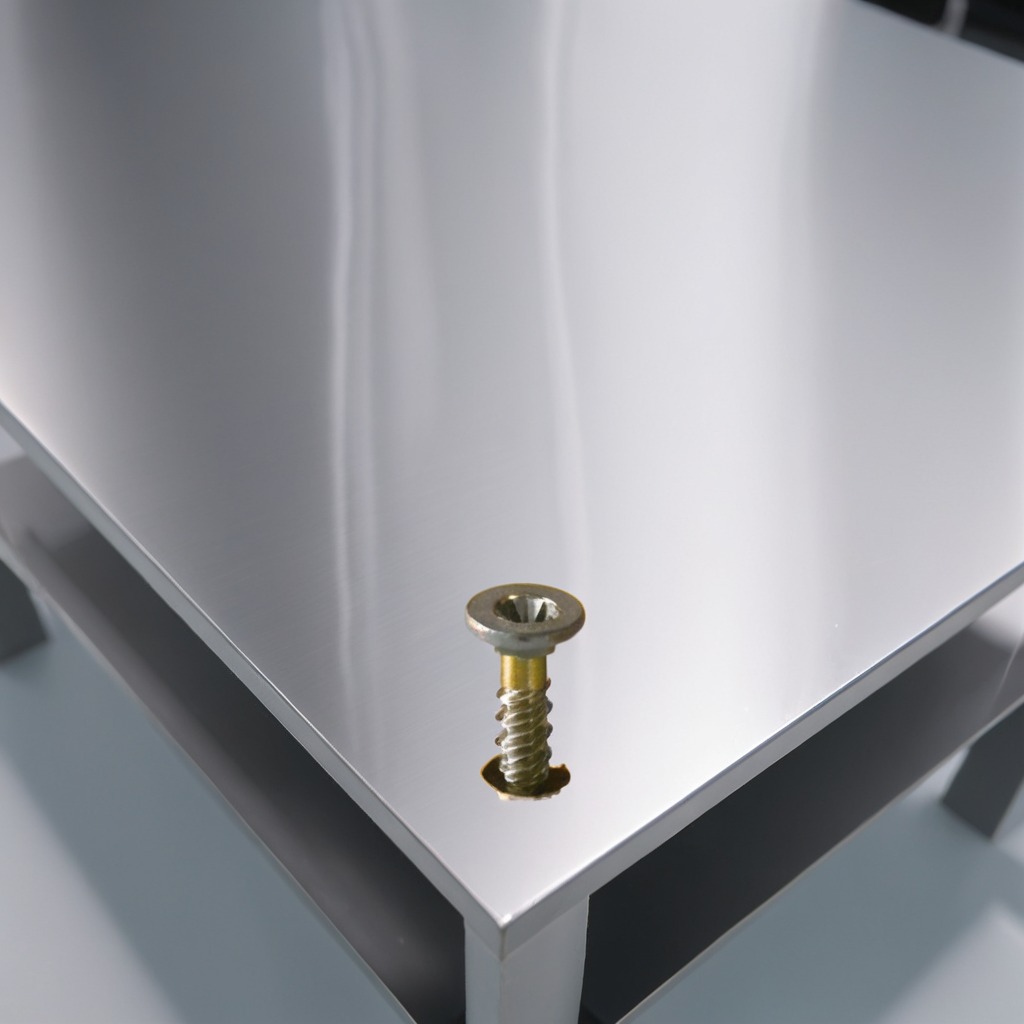
A metal screw is lying on the stainless steel table in a high-end prototyping lab.